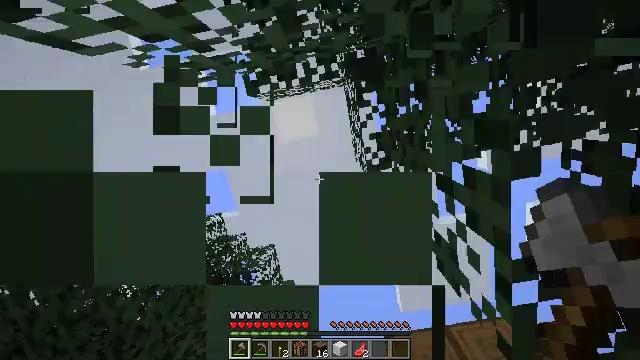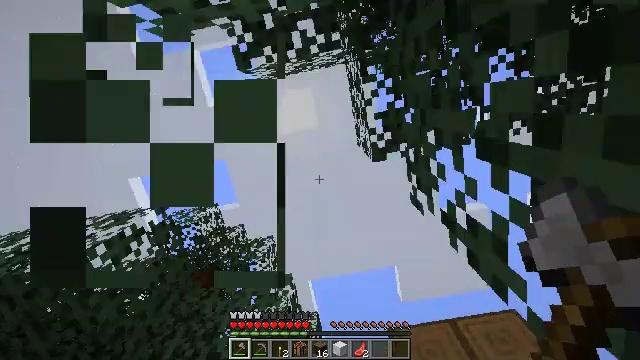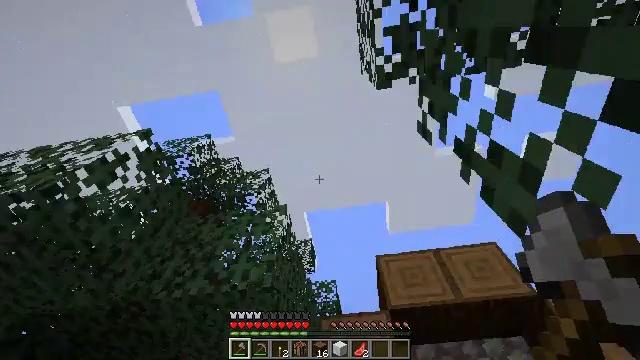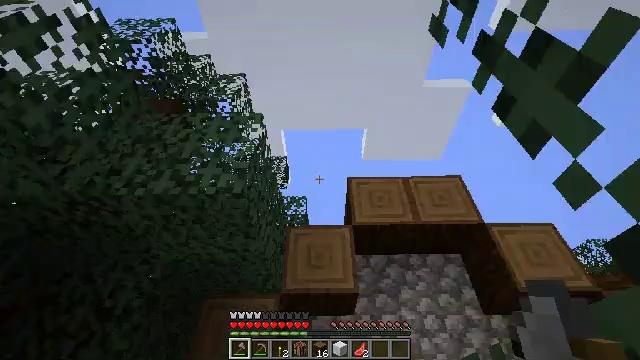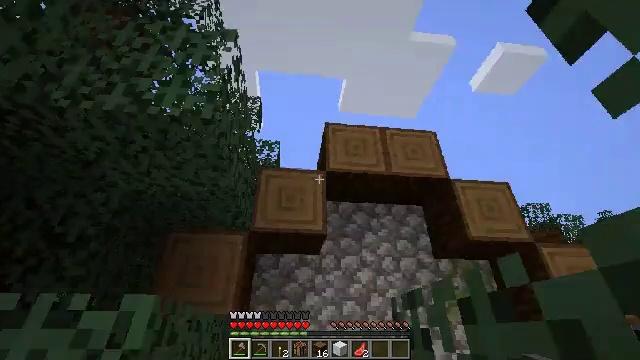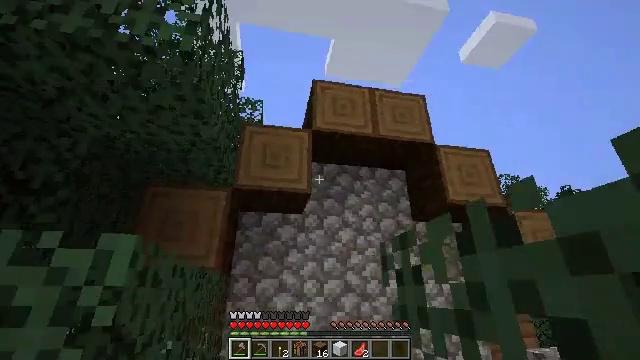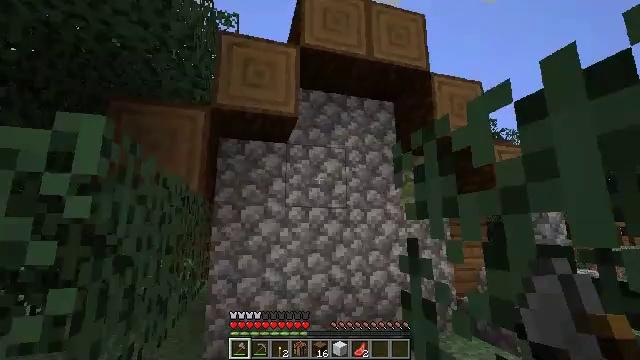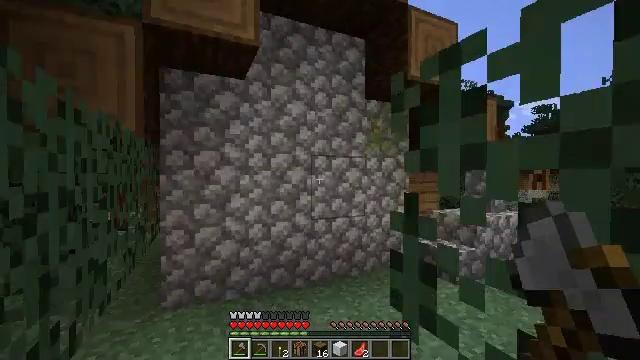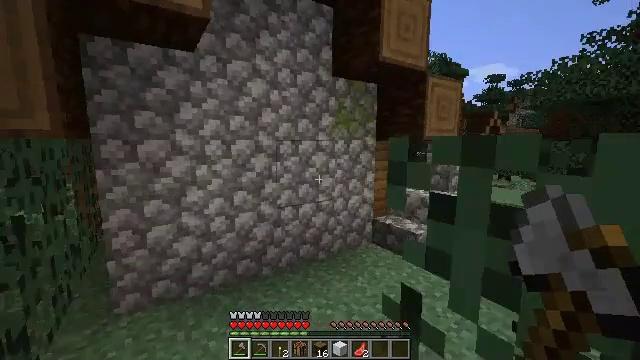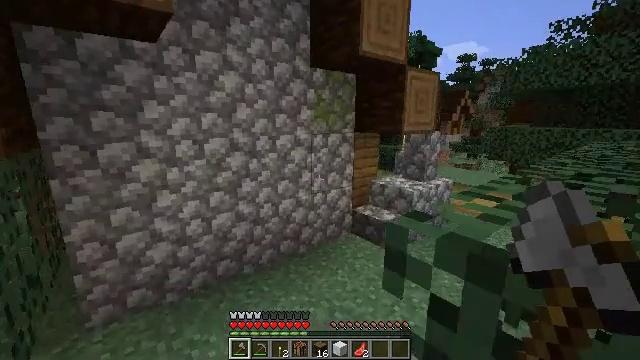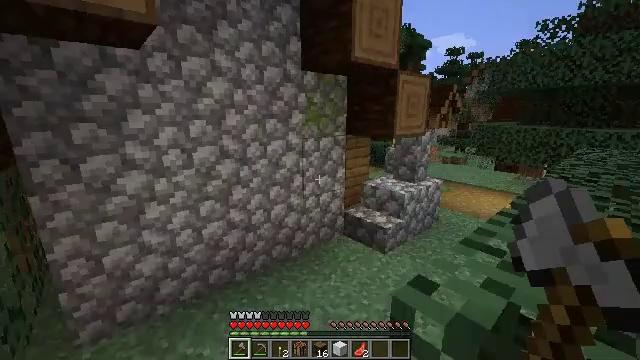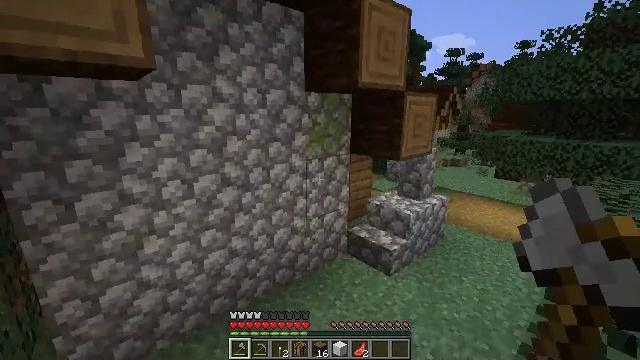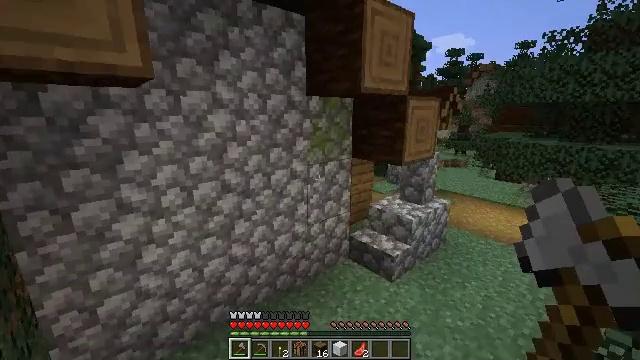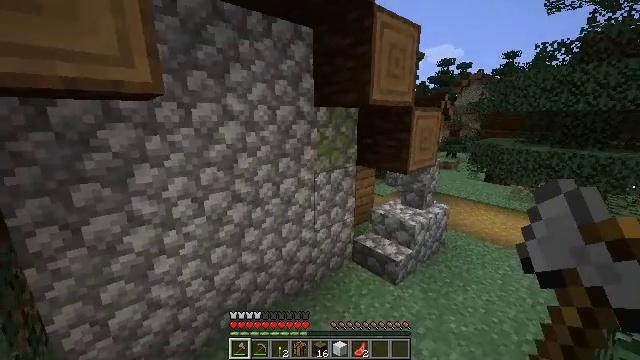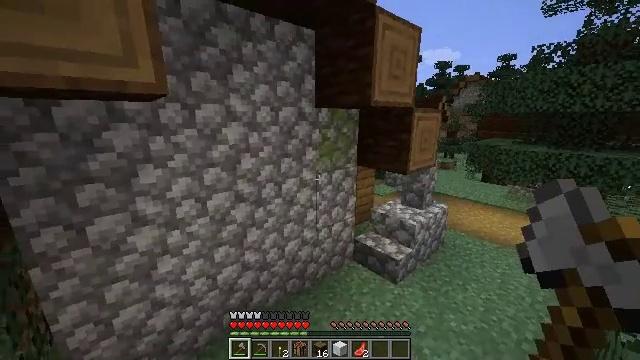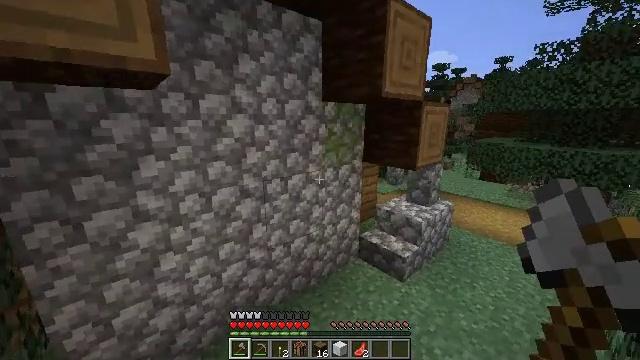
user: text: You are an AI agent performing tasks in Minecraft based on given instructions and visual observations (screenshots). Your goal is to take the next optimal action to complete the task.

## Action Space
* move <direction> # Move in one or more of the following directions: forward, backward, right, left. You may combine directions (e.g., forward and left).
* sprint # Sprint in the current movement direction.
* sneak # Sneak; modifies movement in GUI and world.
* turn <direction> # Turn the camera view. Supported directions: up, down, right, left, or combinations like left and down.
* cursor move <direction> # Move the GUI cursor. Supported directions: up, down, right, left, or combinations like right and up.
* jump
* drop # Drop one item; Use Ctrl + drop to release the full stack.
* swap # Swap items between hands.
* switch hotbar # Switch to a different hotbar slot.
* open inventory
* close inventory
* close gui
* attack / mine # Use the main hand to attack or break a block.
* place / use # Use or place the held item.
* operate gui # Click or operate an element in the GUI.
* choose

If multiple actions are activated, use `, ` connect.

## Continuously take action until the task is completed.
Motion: motion action
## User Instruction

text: Break the blue bed to move it.
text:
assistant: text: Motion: move forward, turn down, jump
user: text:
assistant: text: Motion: move forward, turn right and down, jump
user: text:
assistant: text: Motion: move forward and move left, turn right and down, jump
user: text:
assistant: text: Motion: move forward and move left, turn right and down, jump
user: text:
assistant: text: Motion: move forward and move left, turn right and down, jump
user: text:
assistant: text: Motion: move forward, turn right and down, jump
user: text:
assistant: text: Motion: move forward, turn right and down, jump
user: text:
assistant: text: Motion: move forward, turn right and down, jump
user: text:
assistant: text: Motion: move forward, turn right and down, jump
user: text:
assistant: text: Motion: move forward, turn right and down, jump
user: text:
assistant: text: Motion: move forward, jump
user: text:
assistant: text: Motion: move forward, sprint
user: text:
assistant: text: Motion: move forward, sprint
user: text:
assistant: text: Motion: move forward, sprint
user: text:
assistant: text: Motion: move forward, sprint
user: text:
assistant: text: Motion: move forward, sprint
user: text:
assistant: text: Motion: move forward, sprint, turn right
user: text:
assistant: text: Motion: move forward, sprint, turn right and up
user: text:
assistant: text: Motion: move forward, sprint, turn right and up
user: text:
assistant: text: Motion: move forward and move right, sprint, turn right
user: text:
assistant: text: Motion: move forward and move right, sprint
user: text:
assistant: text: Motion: move forward and move right, sprint
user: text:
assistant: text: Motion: move forward and move right, sprint
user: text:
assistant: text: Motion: move forward and move right, sprint
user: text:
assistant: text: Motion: move forward and move right, sprint, turn left
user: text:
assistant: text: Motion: move forward and move right, sprint, turn left
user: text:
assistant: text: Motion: move forward and move right, sprint, turn left
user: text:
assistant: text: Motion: move forward and move right, sprint, turn left and down
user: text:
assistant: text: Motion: move forward and move right, sprint
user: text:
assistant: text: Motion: move forward and move right, sprint